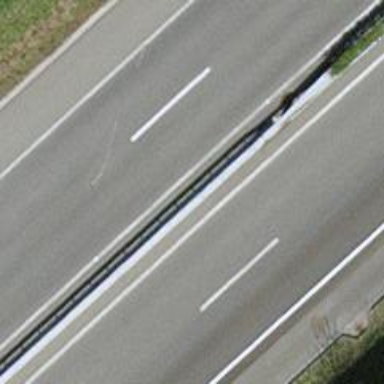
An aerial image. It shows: Motorway.